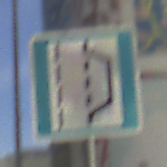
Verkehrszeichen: NothalteUndPannenbucht
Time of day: MorningAfternoon
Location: Outdoor (Urban)
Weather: PartlyCloudy
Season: NotSpecified
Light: Natural